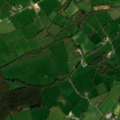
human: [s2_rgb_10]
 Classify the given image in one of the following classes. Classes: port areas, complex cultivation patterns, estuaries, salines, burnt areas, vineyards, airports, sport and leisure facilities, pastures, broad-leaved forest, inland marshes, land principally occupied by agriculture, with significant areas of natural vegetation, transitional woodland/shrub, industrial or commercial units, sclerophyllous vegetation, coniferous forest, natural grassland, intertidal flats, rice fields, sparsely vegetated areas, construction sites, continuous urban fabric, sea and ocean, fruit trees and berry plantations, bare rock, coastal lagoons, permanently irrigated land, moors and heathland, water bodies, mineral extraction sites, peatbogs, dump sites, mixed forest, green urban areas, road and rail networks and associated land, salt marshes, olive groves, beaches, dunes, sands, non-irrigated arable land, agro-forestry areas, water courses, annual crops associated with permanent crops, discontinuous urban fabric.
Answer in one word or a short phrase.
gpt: pastures, broad-leaved forest